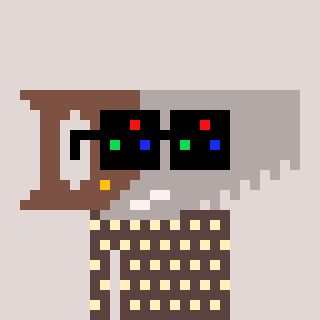
a pixel art character with square black sunglasses, a saw-shaped head and a darkbrown-colored body on a warm background